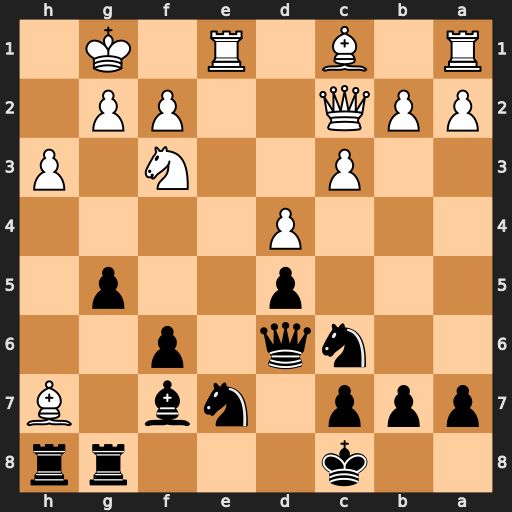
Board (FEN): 2k3rr/ppp1nb1B/2nq1p2/3p2p1/3P4/2P2N1P/PPQ2PP1/R1B1R1K1
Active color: b
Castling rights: -
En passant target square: -
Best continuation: Rxh7 Qxh7 Bg6 Qxg8+ Nxg8